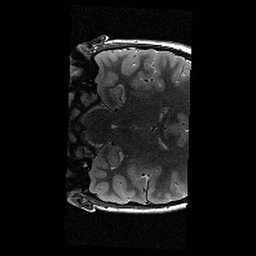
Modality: T2w
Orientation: coronal
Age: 9
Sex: female
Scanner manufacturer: siemens
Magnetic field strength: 3 T
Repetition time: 9.23 s
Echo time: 0.067 s